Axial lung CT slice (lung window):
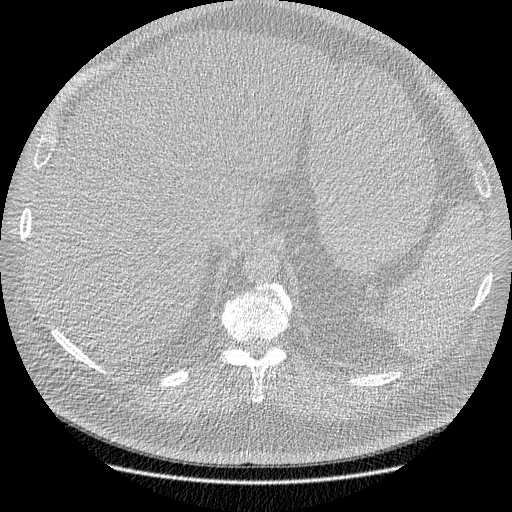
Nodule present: no